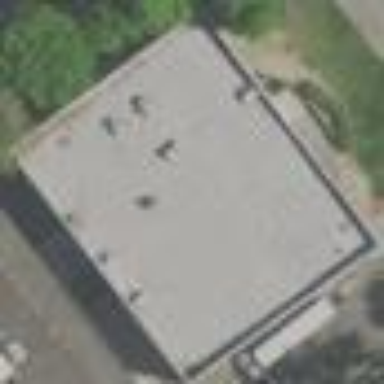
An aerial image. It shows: Warehouse.